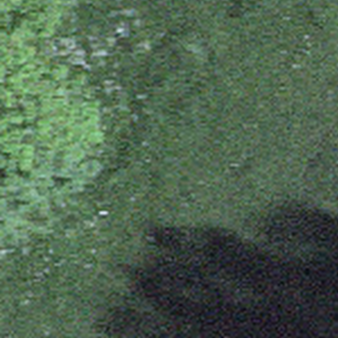
Label: other